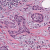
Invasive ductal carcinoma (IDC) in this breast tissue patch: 1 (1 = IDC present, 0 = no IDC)